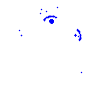
Particle: electron